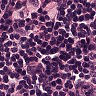
Metastatic tissue present: yes